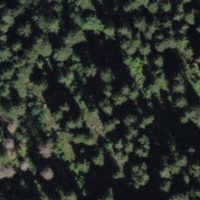
EUNIS habitat code: 43
Species observed at this site:
Viola riviniana
Salvia glutinosa
Argynnis paphia
Vaccinium myrtillus